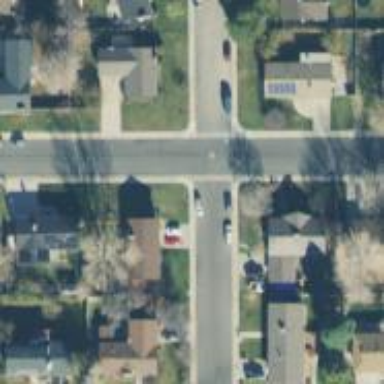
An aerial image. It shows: Residential road.